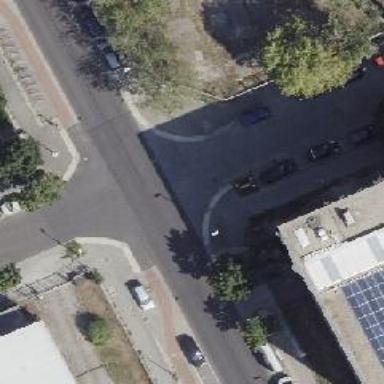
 and cycle track on the right side of the road."